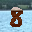
Label: 8